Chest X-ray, PA view. Patient: 53 years old, sex M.
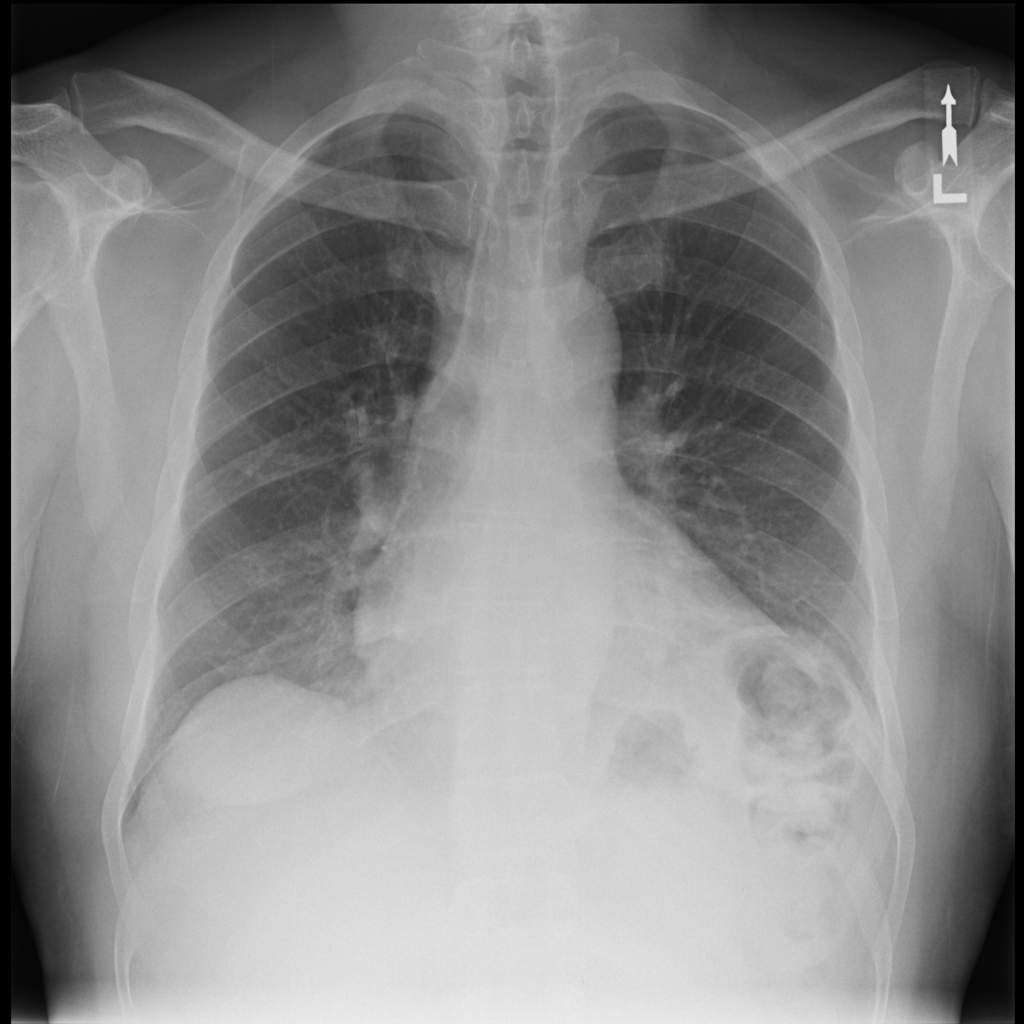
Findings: Infiltration